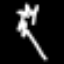
Label: palm tree